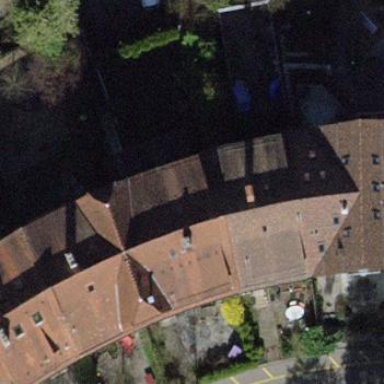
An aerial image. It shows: House with tile roof.